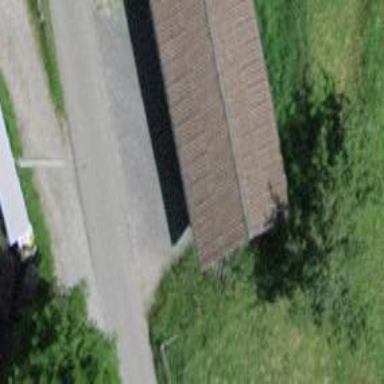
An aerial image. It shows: Barn.